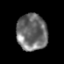
Tissue: prostate
Cell type: Epithelial cells
Senescence score: 0.3271
Nuclear area (px): 1097
Mean DAPI intensity: 108.854